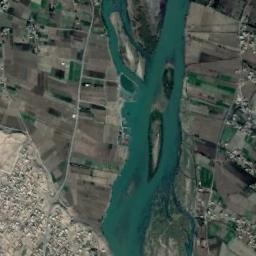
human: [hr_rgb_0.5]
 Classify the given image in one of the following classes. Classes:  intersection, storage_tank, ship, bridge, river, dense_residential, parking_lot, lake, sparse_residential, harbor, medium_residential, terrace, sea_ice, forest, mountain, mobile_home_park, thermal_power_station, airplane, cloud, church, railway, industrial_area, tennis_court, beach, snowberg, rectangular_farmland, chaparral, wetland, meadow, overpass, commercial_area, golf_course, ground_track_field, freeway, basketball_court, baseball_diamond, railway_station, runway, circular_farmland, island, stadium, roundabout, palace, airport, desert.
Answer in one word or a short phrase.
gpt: river